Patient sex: M
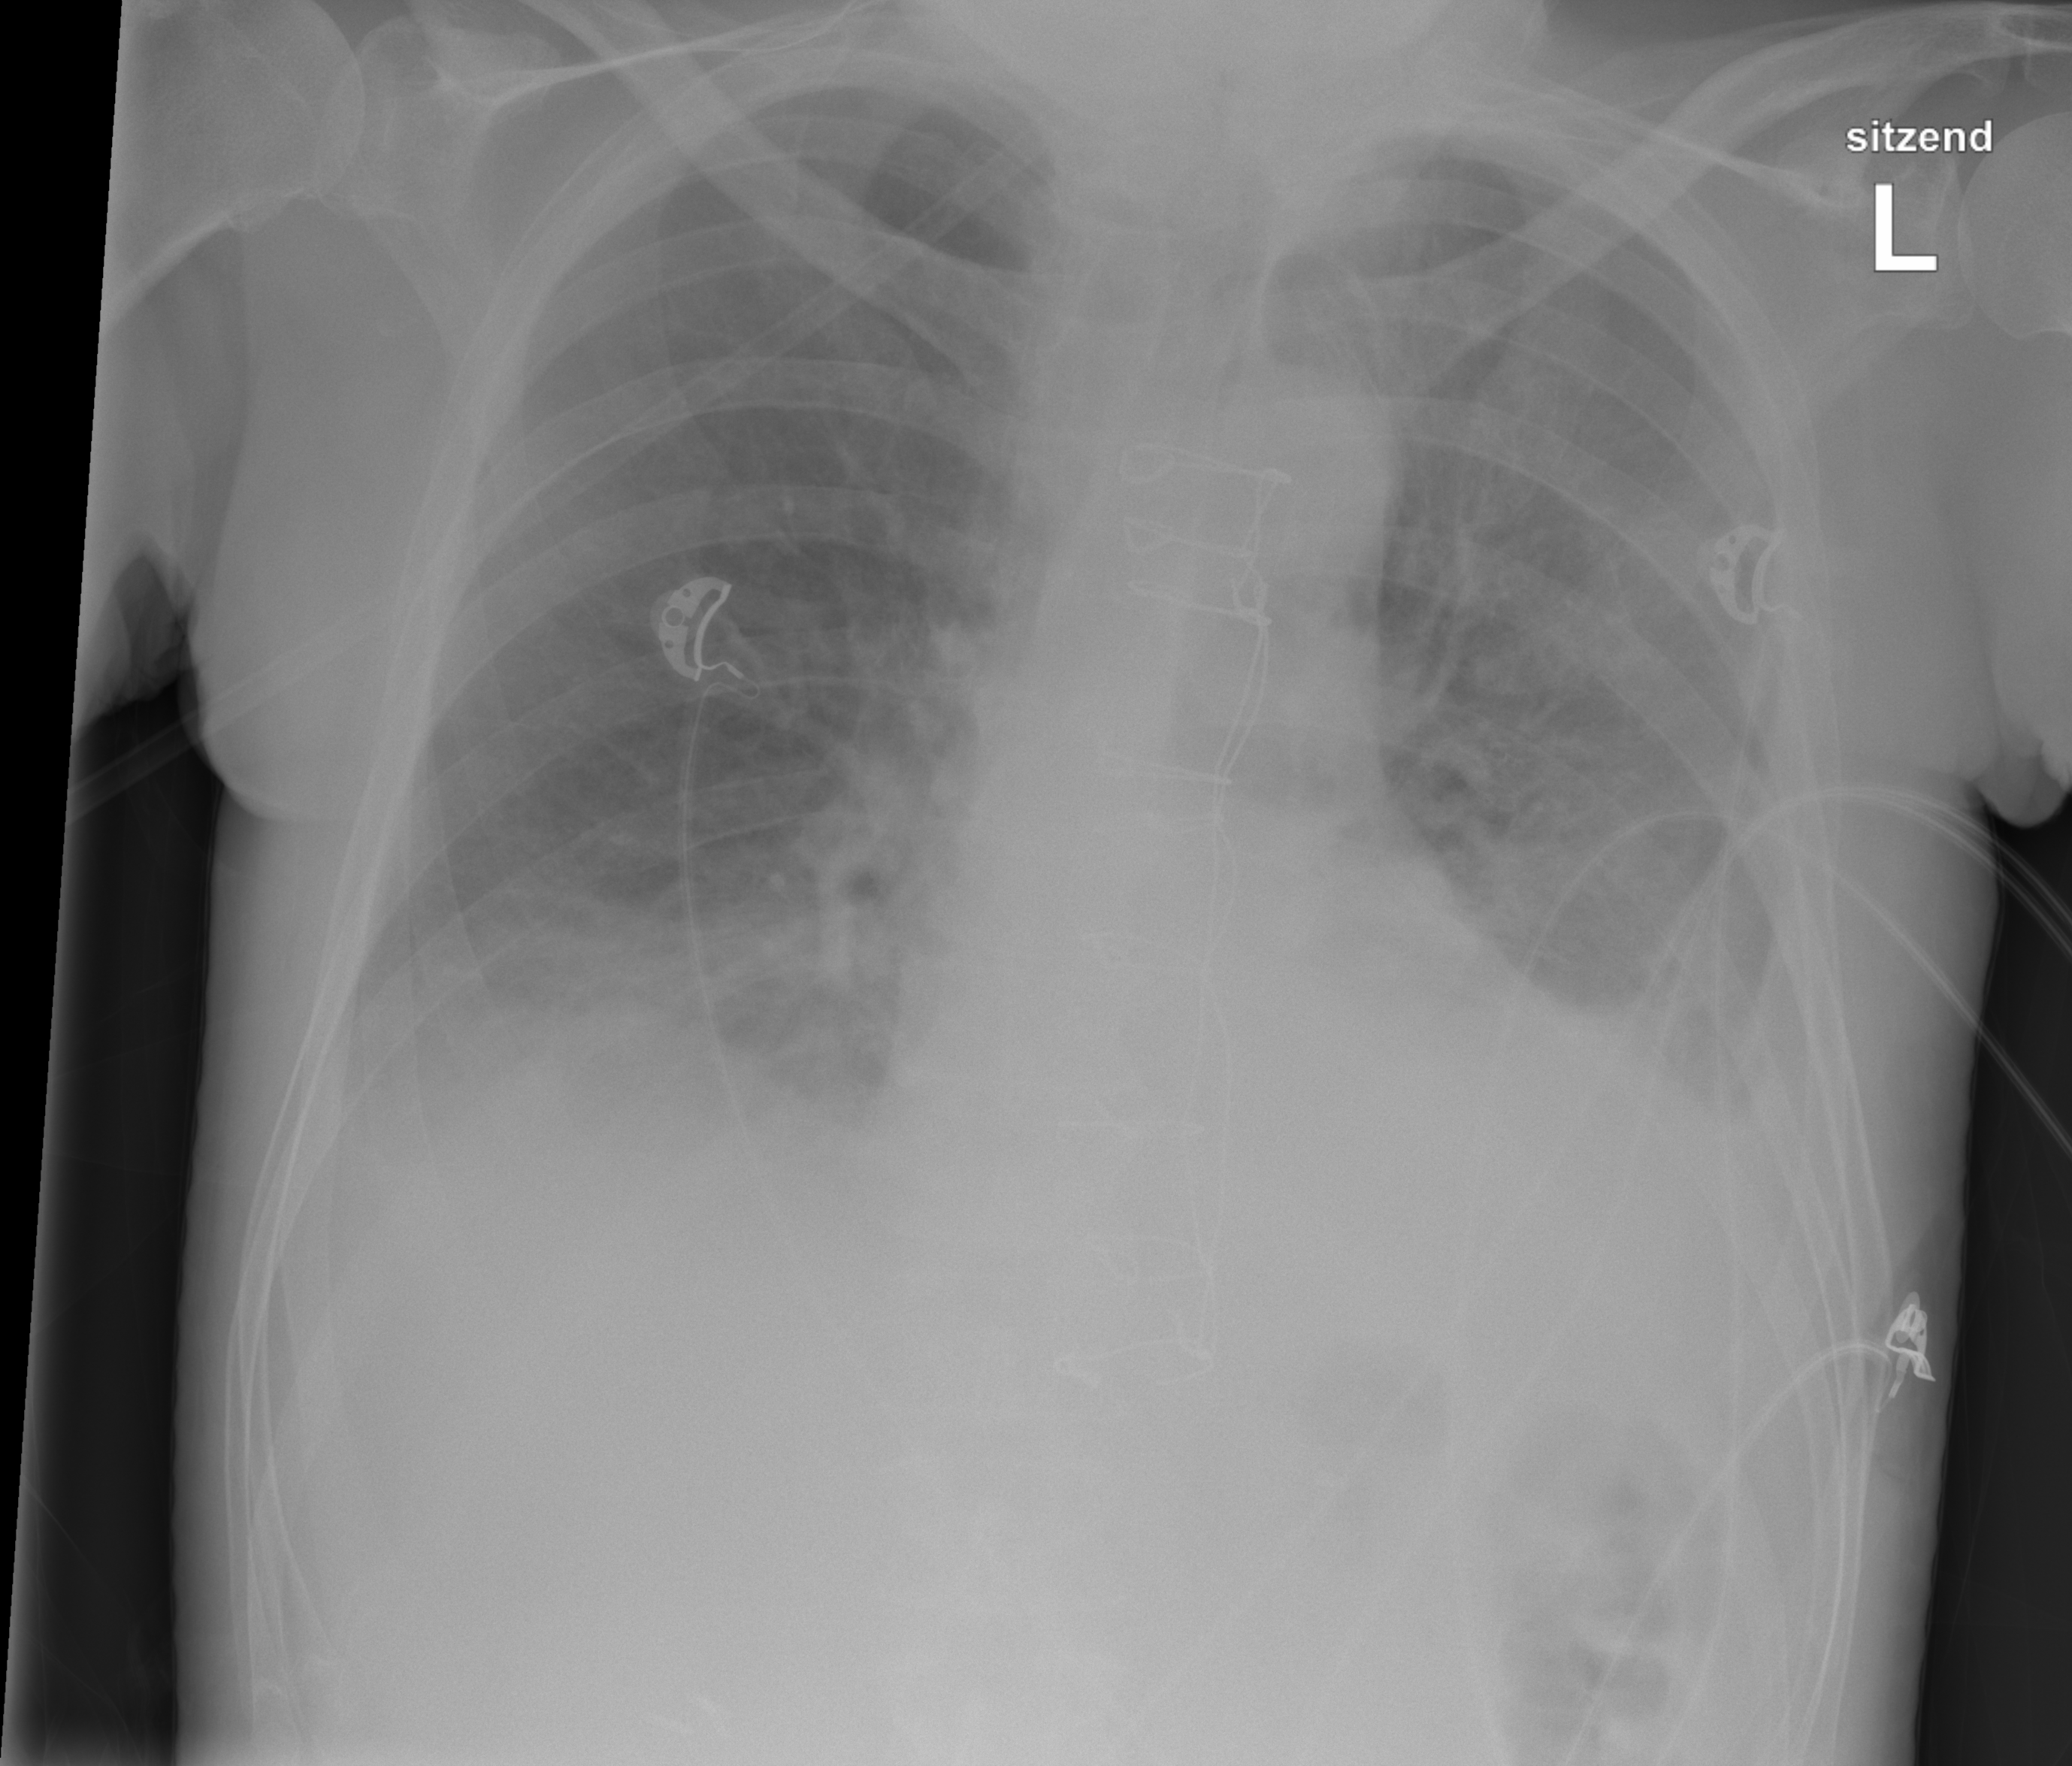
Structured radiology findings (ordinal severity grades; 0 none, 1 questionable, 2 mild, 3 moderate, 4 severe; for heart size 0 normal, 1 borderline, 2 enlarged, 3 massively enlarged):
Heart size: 2
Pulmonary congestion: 2
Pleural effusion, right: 2
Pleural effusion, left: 2
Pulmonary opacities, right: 2
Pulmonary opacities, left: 2
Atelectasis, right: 2
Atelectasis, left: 2